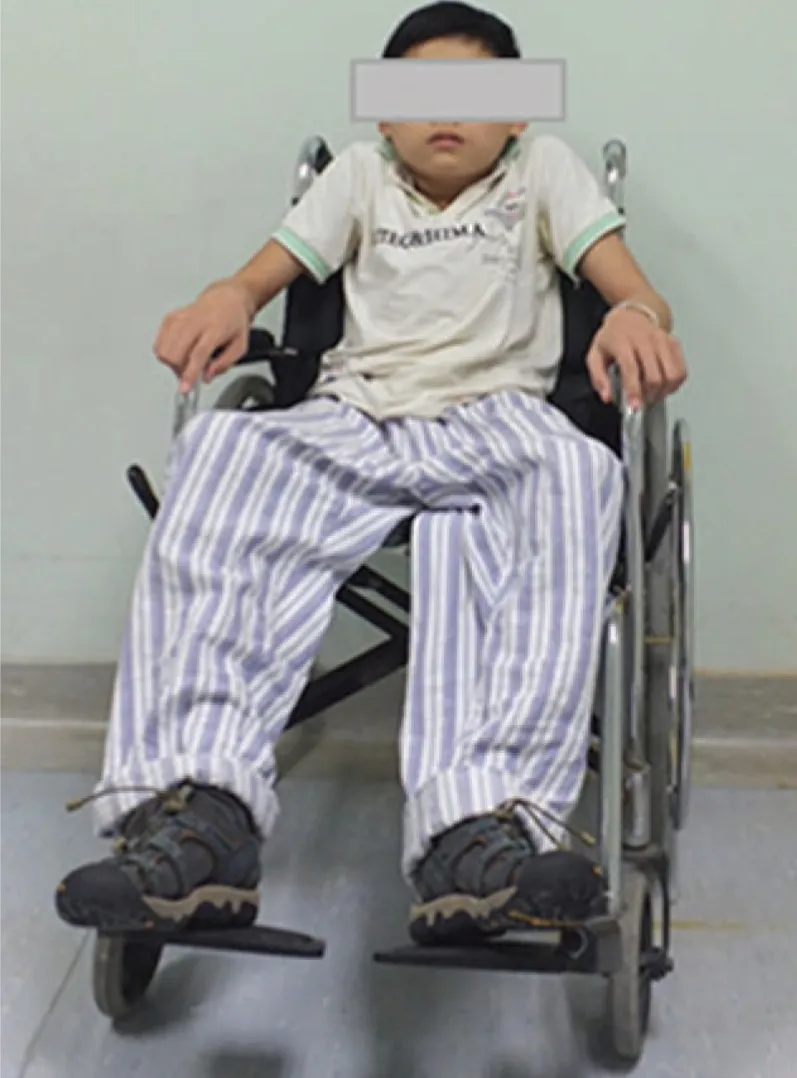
The patient could not walk independently and required a wheelchair for movement.
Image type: medical_photograph (skin_photograph)